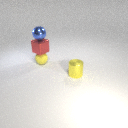
small red metal cube above small yellow rubber sphere